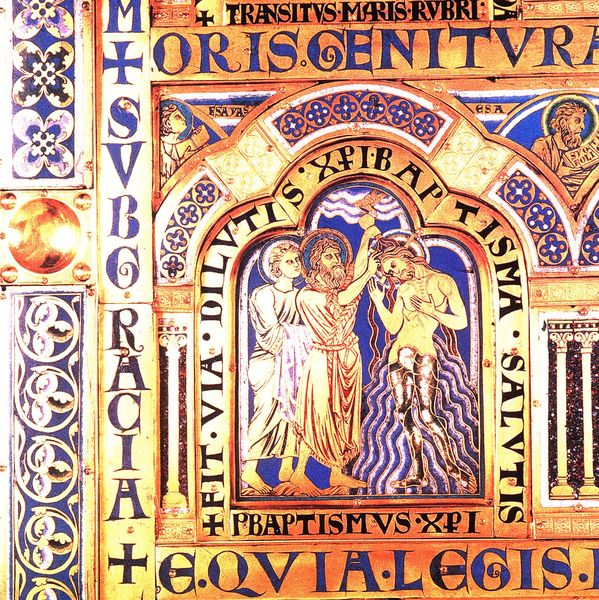
Titel: Klosterneuburger Altar
Künstler: Nikolaus von Verdun
Standort: Klosterneuburg, Augustinerchorherren-Stiftskirche Unserer Lieben Frau (EU - D)
Schlagwörter: blau, himmel, wasser, wolken, gelb, johannes, taube, gold, schrift, wellen, ornamente, buch, kreuz, illustration, text, jesus, mittelalter, taufe, miniatur, latein, lateinisch, jordan, buchmalerei, onamente, jorden